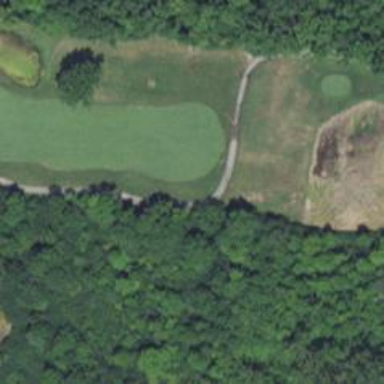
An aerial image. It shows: View of golf hole.